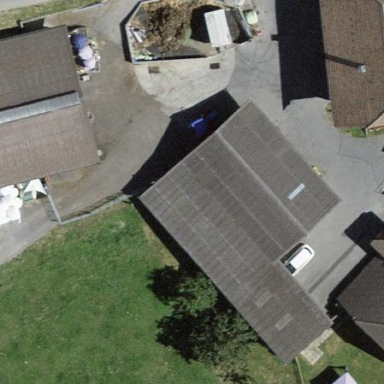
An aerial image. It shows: Barn.